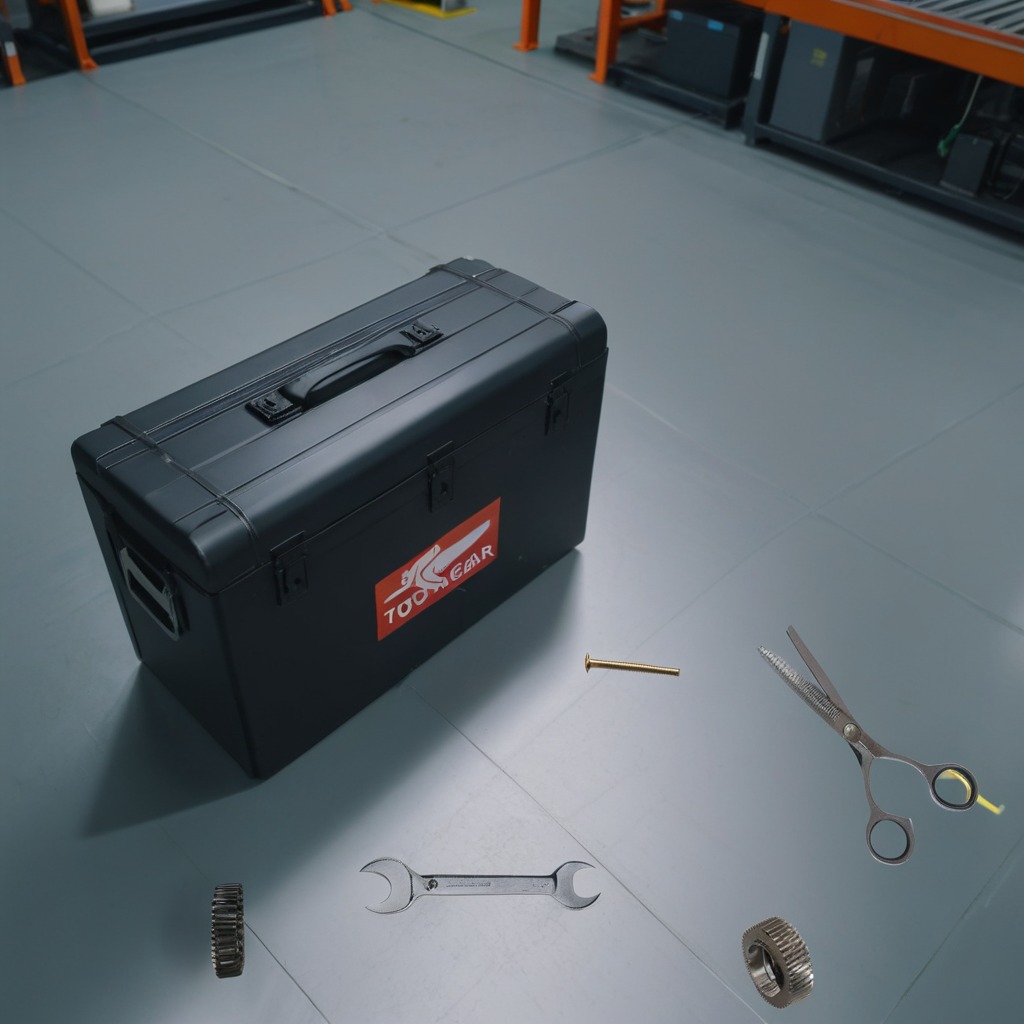
A steel gear with teeth, a metal machine screw, a coiled metal spring, a pair of scissors, and a wrench are lying on the toolbox surface.